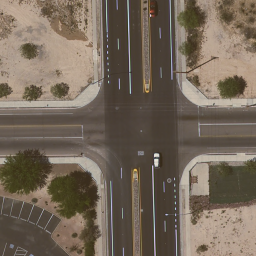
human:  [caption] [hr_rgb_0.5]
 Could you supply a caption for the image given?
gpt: An intersection with two roads vertical to each other .

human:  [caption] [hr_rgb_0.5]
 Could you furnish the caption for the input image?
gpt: A desolate intersection only with some houses and plants at the corners .

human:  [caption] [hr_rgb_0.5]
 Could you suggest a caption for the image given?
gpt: An intersection with some houses and plants at the corners .

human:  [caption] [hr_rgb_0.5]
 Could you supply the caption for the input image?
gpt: An intersection with a few cars on the road .

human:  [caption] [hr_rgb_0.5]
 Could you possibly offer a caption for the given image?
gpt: An intersection with two roads vertical to each other .